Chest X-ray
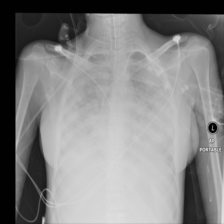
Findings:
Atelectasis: negative
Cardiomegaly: negative
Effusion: negative
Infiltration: positive
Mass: negative
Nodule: negative
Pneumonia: negative
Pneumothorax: negative
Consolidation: negative
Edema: positive
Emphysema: negative
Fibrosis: negative
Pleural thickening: negative
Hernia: negative